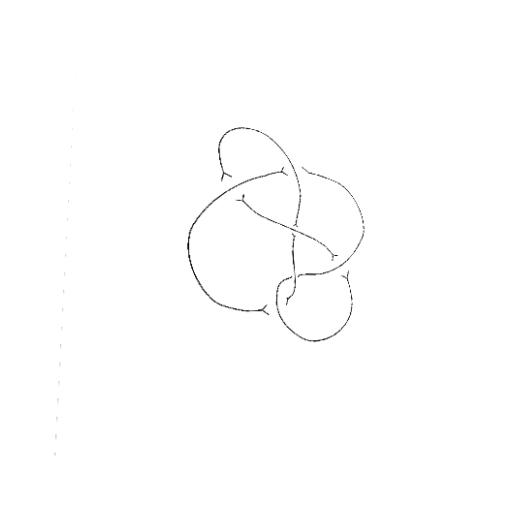
Crossing number: 6